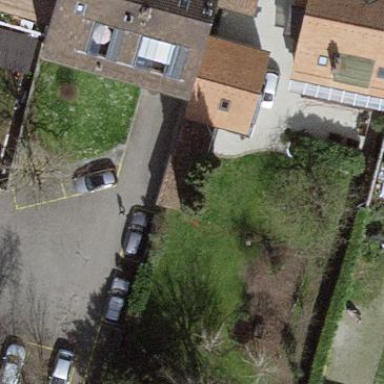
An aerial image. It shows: Garden enclosed by fence.